Field crop: maize
Growth stage: 1
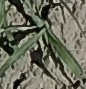
Species: sorghum